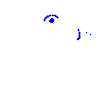
Particle: pion